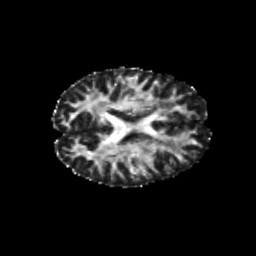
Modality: FA
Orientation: axial
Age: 27
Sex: female
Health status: healthy
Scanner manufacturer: siemens
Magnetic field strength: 3 T
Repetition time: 10.8 s
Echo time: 0.082 s